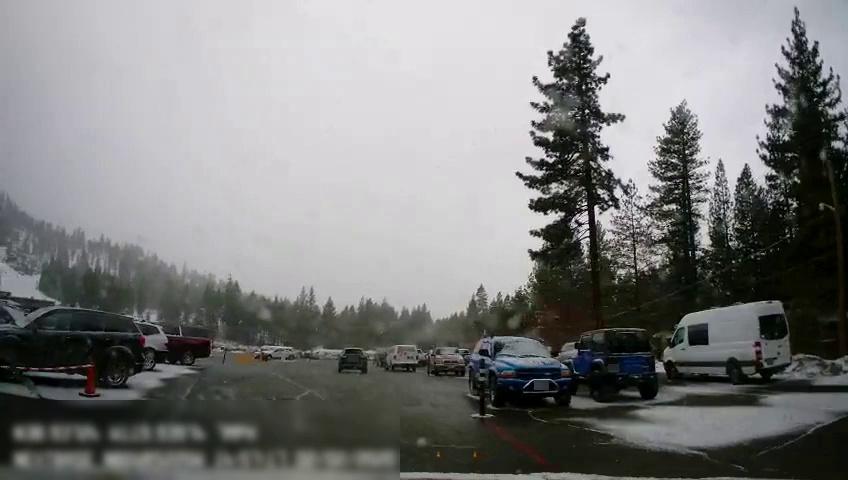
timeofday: Day
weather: Snowy
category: Vehicles | Van
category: Vehicles | SUV
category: Vehicles | Van
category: Vehicles | SUV
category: Vehicles | SUV
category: Vehicles | Truck
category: Vehicles | SUV
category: Vehicles | SUV
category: Vehicles | SUV
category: Vehicles | Truck
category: Drivable Space